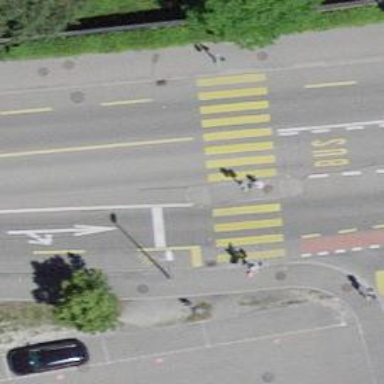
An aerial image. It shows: Crossing with traffic signals and central island.